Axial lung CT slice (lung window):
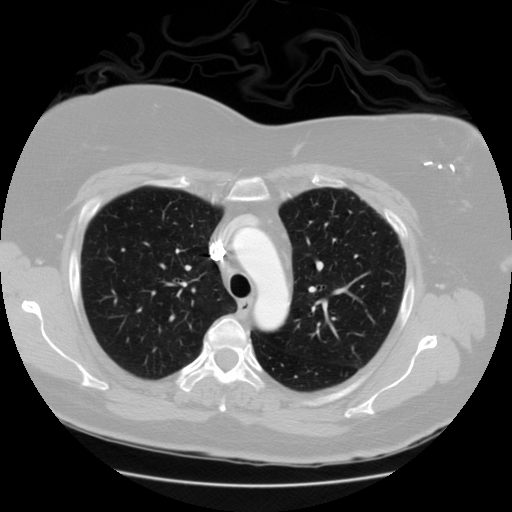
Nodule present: no